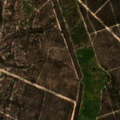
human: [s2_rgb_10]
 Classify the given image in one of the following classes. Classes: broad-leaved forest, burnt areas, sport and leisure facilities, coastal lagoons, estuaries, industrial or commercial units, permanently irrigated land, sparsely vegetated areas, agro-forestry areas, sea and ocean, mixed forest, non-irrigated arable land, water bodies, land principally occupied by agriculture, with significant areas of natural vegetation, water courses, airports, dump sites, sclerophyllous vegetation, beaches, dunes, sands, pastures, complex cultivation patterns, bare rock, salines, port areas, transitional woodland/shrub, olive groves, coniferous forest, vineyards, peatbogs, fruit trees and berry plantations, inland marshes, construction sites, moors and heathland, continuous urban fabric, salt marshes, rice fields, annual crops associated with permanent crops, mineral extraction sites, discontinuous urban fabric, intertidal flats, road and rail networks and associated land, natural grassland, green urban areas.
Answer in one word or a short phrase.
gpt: broad-leaved forest, transitional woodland/shrub